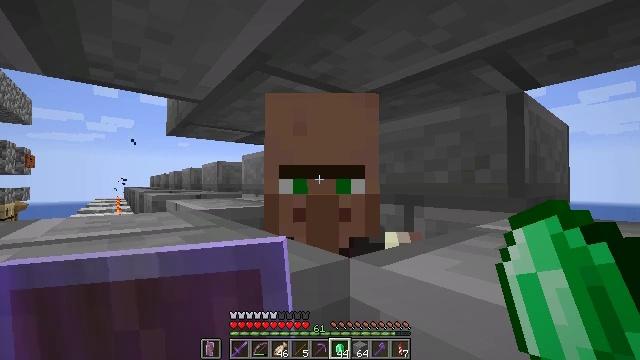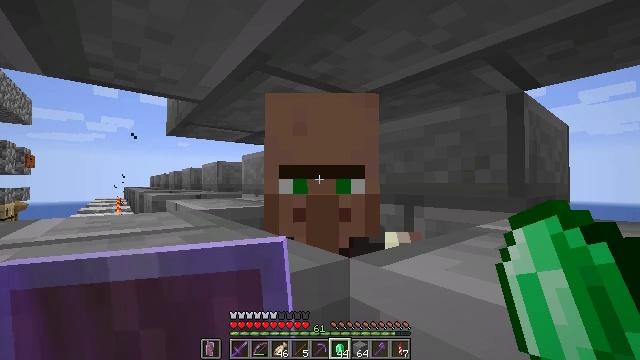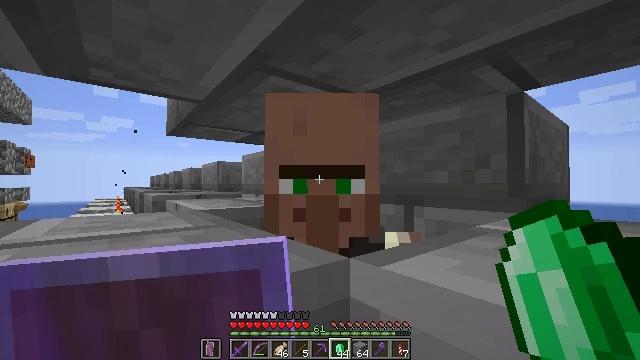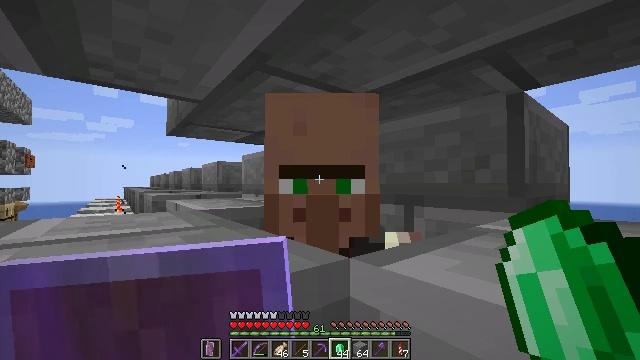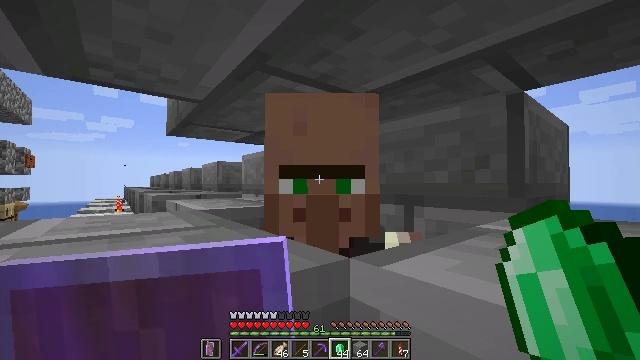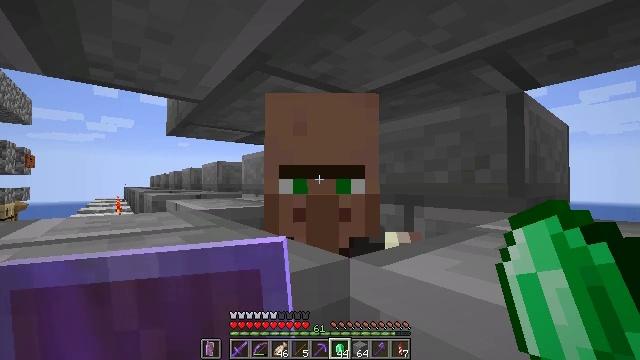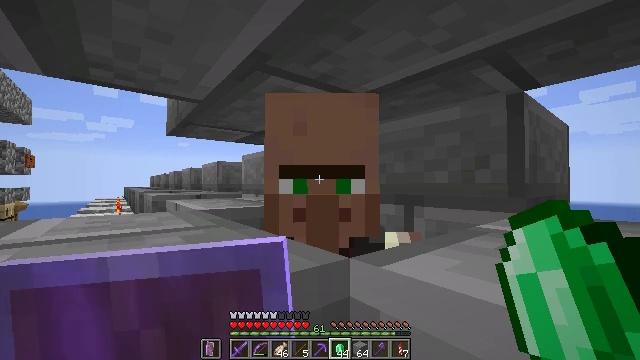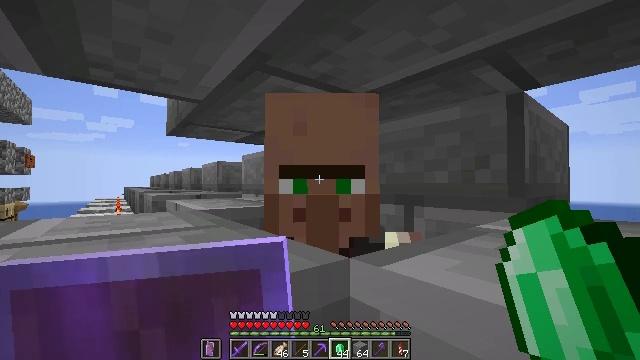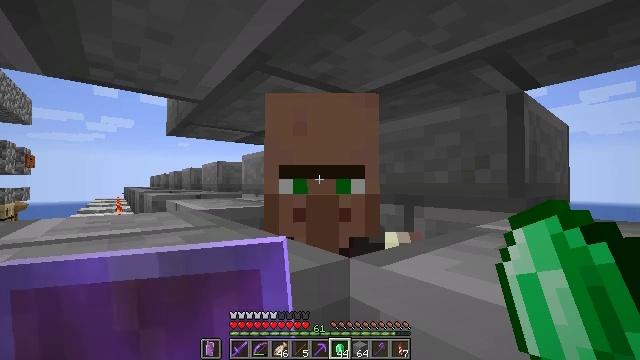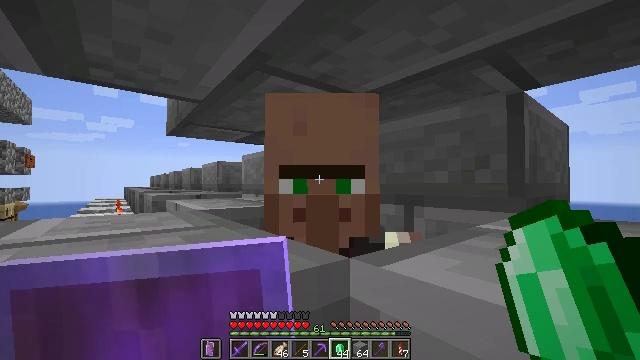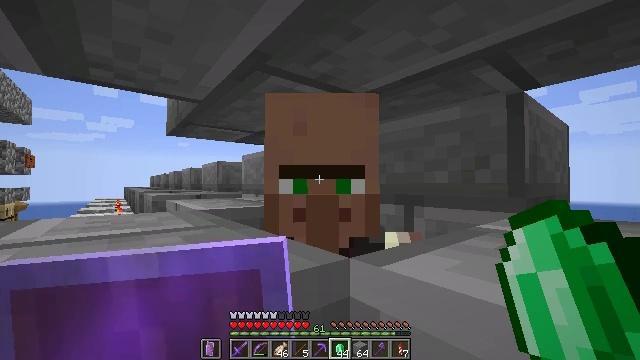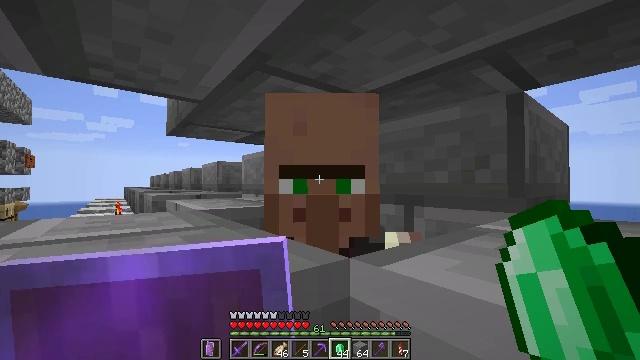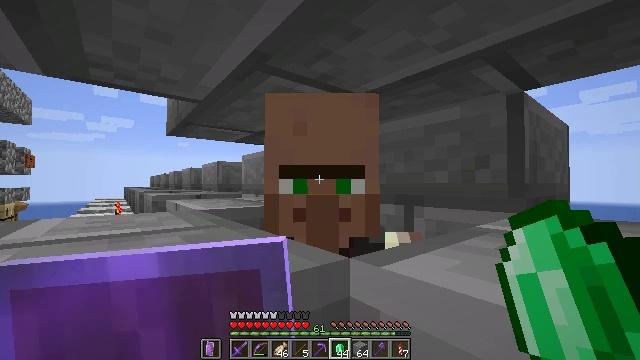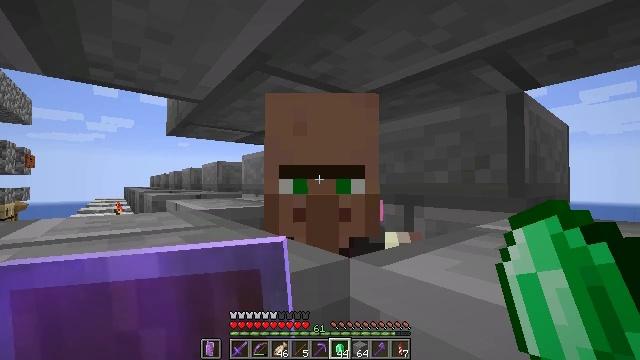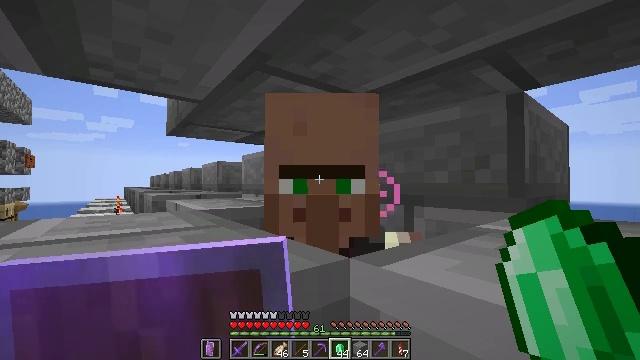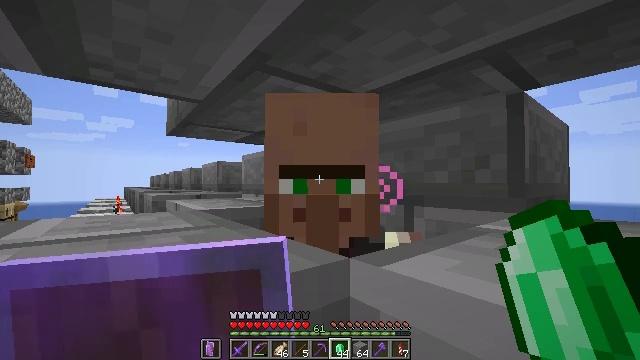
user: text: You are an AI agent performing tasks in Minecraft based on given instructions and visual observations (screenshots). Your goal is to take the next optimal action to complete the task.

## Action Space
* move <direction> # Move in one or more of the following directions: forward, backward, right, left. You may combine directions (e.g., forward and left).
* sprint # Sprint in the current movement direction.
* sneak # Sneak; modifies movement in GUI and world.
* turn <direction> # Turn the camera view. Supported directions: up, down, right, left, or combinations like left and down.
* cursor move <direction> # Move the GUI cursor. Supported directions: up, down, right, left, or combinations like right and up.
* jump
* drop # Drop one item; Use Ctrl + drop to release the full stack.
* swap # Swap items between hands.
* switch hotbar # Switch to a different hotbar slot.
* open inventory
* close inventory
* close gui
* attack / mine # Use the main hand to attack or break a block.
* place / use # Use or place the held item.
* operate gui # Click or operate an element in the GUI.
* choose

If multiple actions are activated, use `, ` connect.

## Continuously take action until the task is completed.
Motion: motion action
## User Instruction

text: Form polished granite from four granite.
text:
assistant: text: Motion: no_op
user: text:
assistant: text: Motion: no_op
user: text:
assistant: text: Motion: no_op
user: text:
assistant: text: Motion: no_op
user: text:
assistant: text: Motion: no_op
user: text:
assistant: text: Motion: no_op
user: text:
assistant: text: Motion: no_op
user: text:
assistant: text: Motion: no_op
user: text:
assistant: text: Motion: no_op
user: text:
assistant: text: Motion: no_op
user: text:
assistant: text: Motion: no_op
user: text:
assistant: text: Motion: no_op
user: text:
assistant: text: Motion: no_op
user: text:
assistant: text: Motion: no_op
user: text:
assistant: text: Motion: no_op
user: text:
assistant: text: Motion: no_op
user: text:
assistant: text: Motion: no_op
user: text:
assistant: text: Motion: no_op
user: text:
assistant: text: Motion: no_op
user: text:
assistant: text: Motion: no_op
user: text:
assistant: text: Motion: no_op
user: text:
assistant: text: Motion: no_op
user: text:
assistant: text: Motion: no_op
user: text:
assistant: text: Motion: no_op
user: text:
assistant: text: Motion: no_op
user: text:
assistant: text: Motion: no_op
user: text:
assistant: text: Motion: no_op
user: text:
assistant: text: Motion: no_op
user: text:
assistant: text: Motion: no_op
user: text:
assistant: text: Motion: no_op